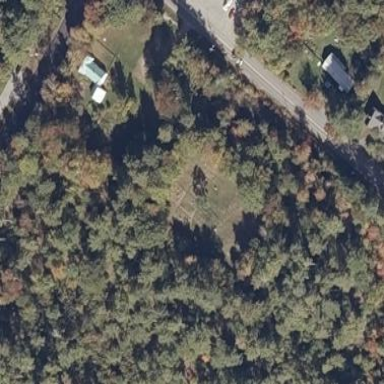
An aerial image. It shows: Graveyard.